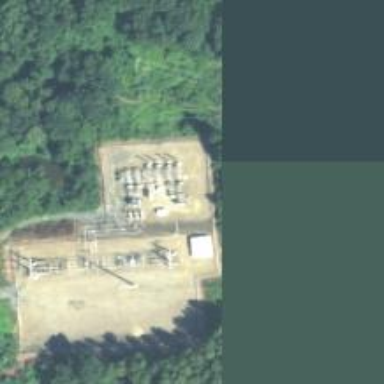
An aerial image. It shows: Switch for power supply.